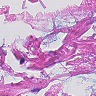
Metastatic tissue present: no